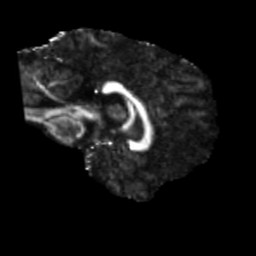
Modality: FA
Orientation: sagittal
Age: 50
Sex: female
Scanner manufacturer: siemens
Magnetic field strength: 3 T
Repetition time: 5.47 s
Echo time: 0.0854 s